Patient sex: M
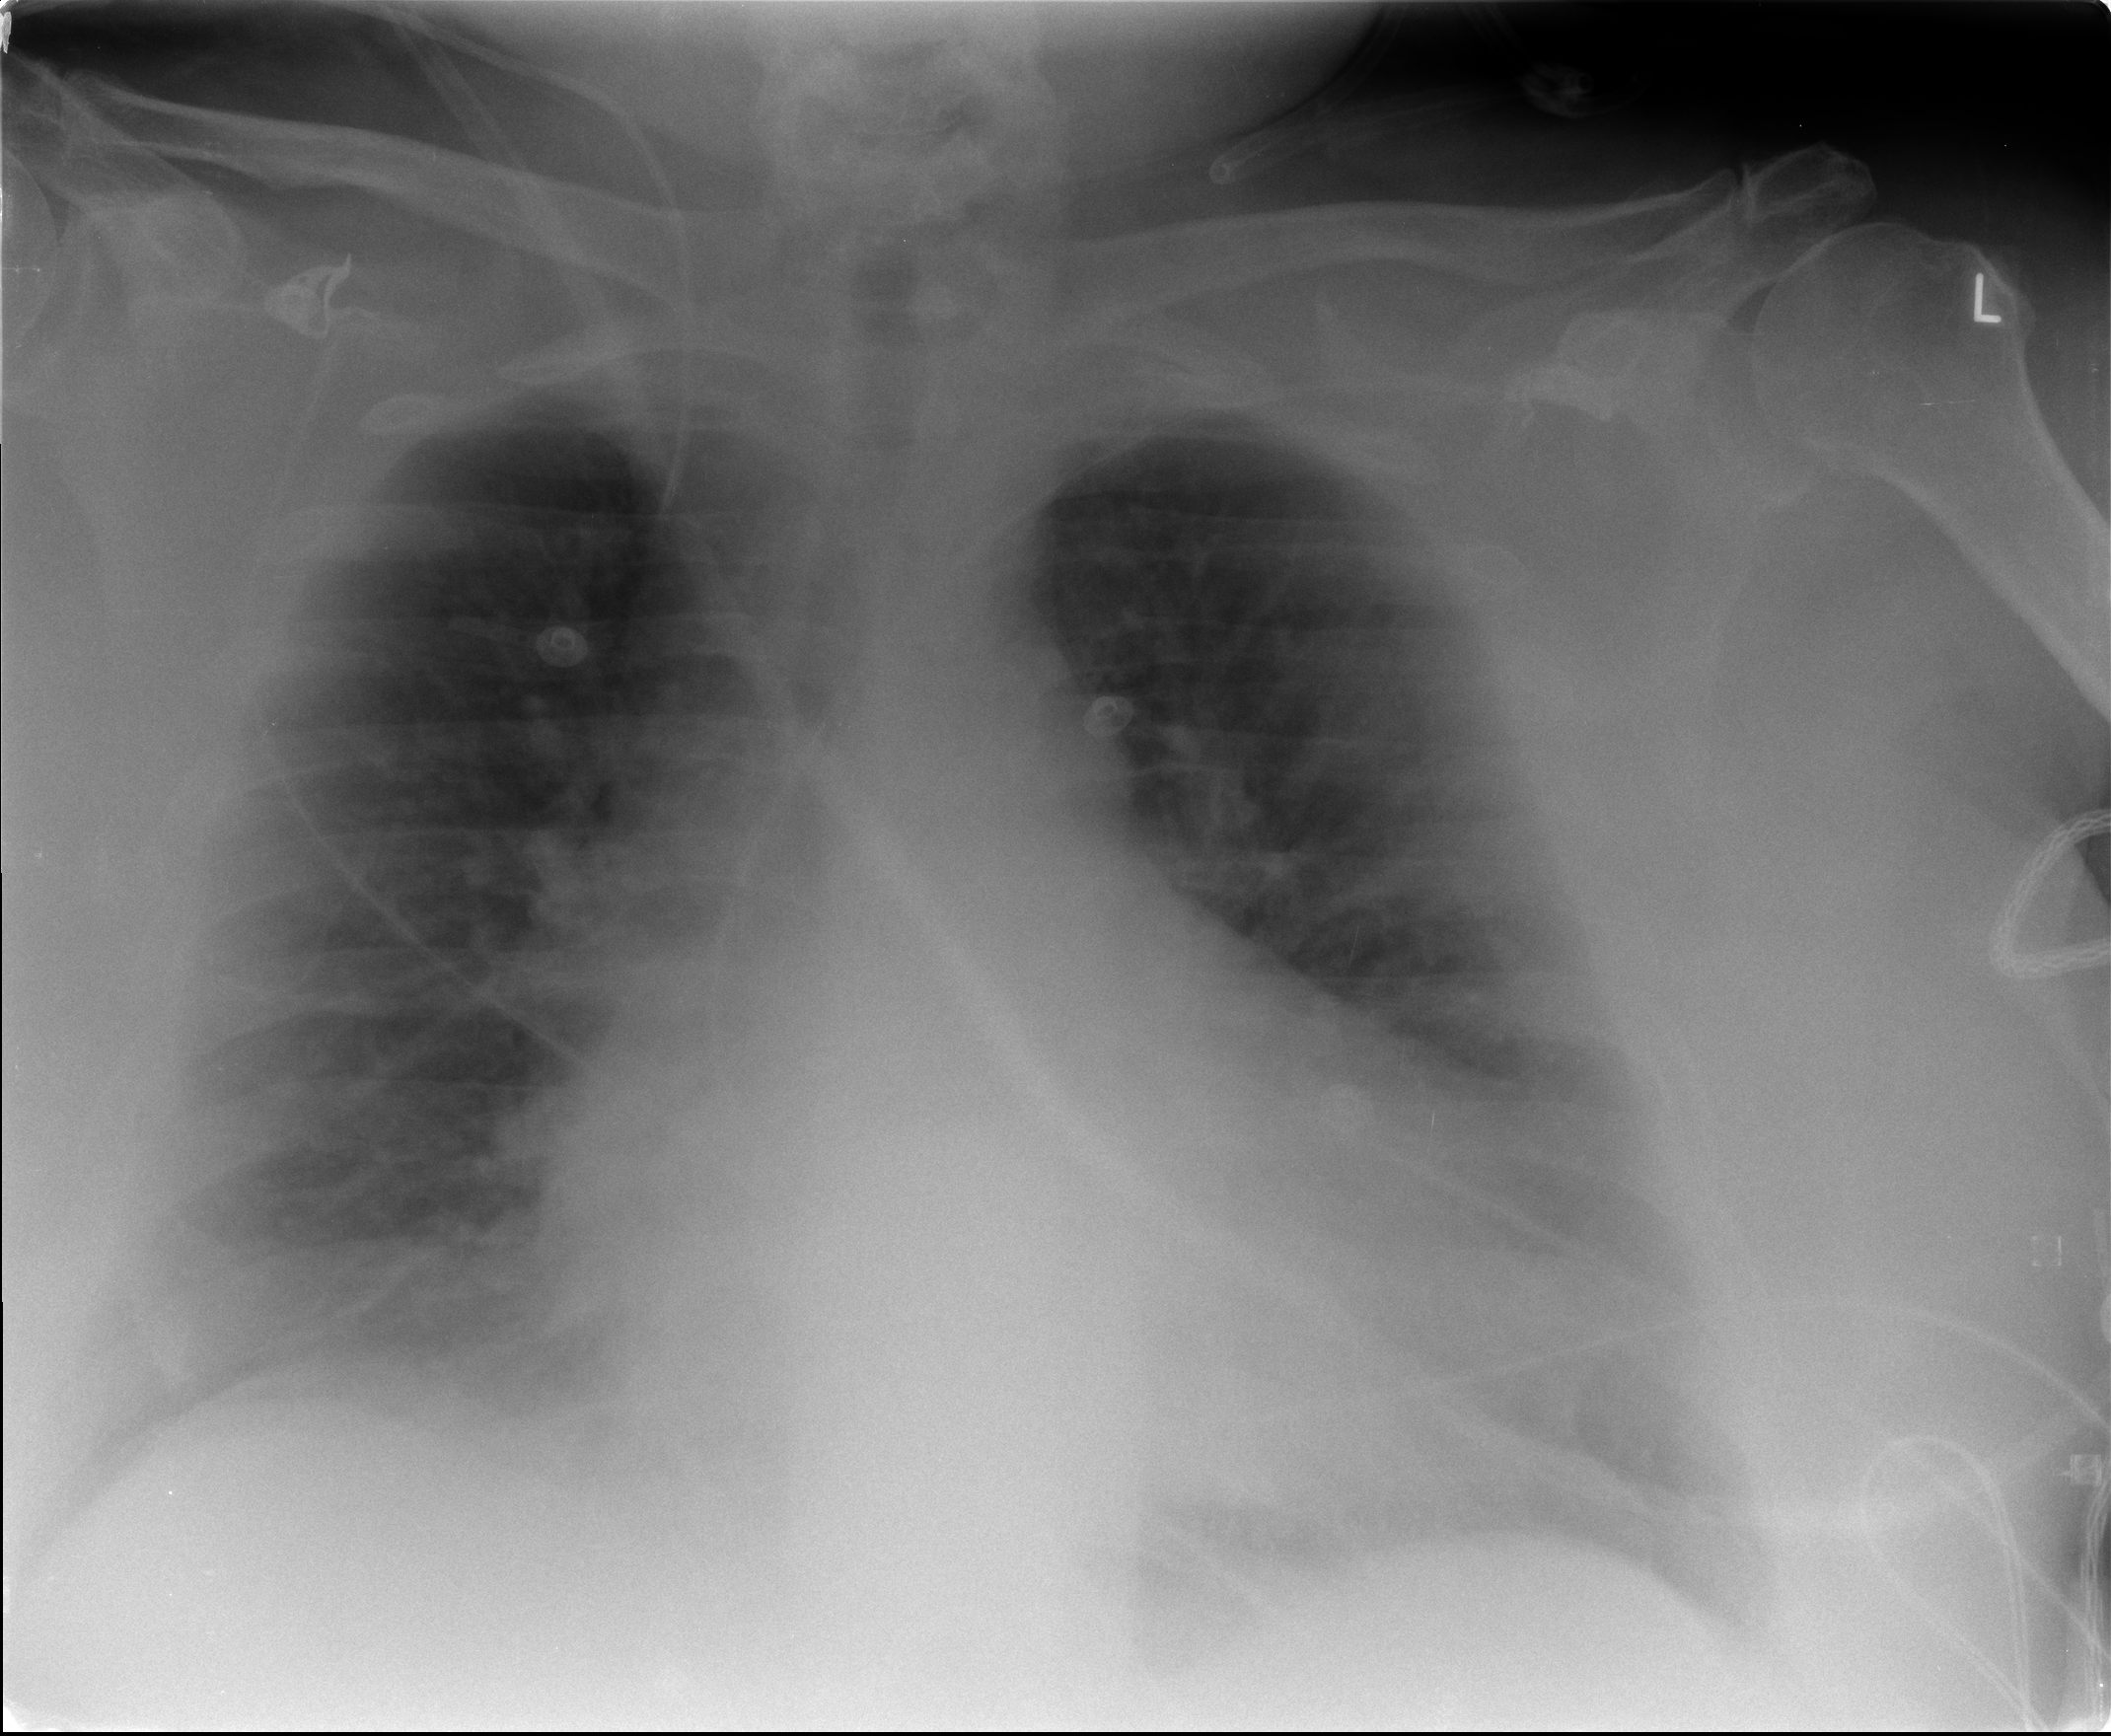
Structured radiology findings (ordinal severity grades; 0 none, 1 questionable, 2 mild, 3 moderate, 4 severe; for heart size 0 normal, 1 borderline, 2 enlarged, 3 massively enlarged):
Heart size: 3
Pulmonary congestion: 3
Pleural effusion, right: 1
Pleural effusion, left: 1
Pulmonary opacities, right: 0
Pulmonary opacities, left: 0
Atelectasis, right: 2
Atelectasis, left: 2